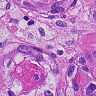
Metastatic tissue present: yes